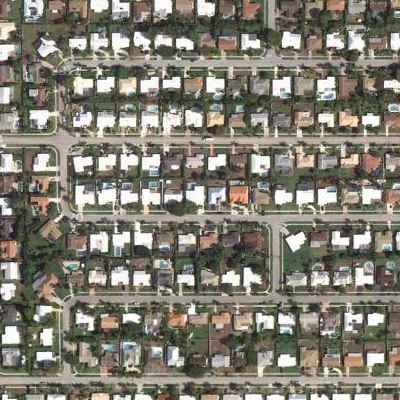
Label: Resident